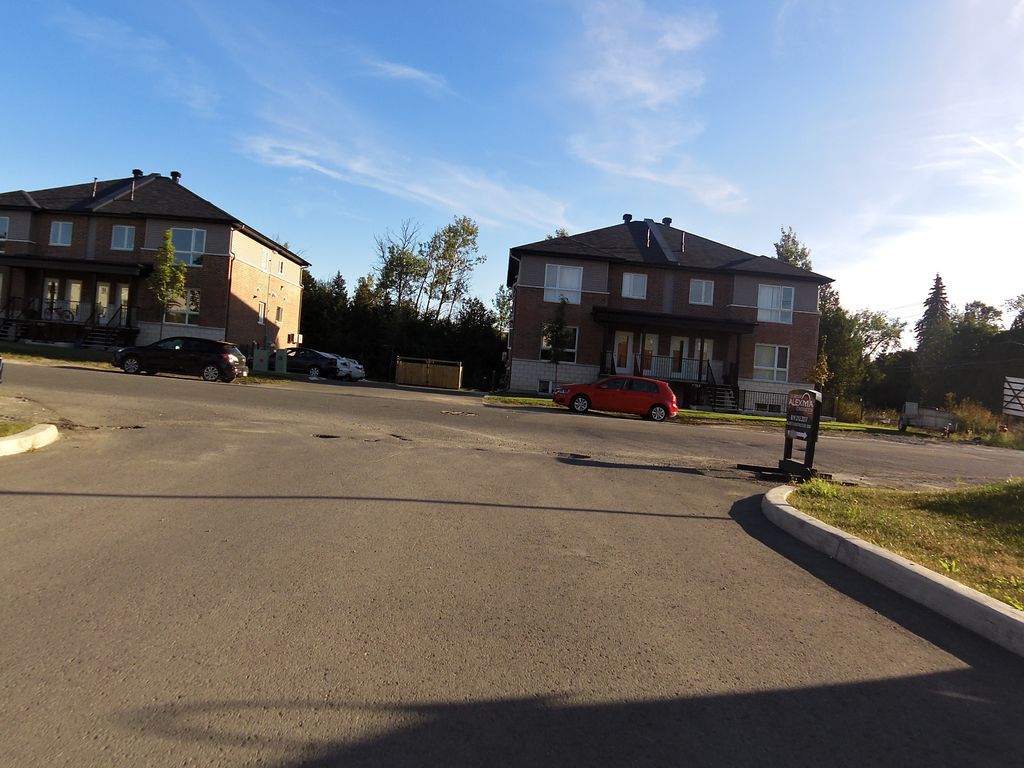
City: ottawa-gatineau